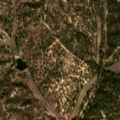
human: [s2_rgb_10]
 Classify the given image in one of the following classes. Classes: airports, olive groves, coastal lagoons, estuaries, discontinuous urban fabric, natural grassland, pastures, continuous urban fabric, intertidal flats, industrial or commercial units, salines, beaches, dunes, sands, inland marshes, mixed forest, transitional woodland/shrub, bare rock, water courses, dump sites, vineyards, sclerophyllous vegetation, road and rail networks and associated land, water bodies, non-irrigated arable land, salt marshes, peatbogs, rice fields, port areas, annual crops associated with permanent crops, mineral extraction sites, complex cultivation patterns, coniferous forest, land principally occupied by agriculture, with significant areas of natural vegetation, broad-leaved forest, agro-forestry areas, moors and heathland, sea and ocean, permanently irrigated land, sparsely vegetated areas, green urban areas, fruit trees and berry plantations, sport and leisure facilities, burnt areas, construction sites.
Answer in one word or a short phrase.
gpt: non-irrigated arable land, agro-forestry areas, broad-leaved forest